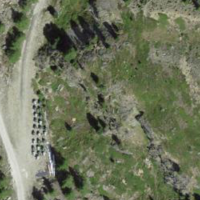
EUNIS habitat code: 31
Species observed at this site:
Lysandra coridon
Agriades glandon